Question: So I'm using jquery.tablesorter.js 2.0 which is fine. However, I have added child rows now, which means in order to keep the sort working I also have to use jquery.tablesorter.mod.js which provides a mechanism for making child rows stick to parent rows when sorting. This also works as advertised.
The problem is that I need to be able to dynamically refresh these child rows with ajax because the child rows are used to display either existing notes or a new note row. When the user types in a new note, the save refreshes the row and returns it as an existing note. When an existing comment is deleted, the save refreshes the row so that the deleted note disappears.
To help picture what I'm trying to do here this is what the table looks like with an existing note for the child row.

In order to accomplish this dynamic refreshing of these rows I have had to wrap them in <tbody> tags, as it seems I can only refresh the of an element, not the element itself. So the row is the content of the tbody.
Without the row sorting, this dynamic refresh of the rows works great. And without the dynamic refresh of the rows, the table sorting works great. Can anybody give me any insight into how I might be able to make it all work together?
If I can use jquery ajax to refresh an entire table row without using <tbody> tags, that would make all my problems go away, but I am also open to modifying the tablesorter.js or tablesorter.mod.js or using a different table sorting script altogether.
This is what my basic HTML looks like for my table.
'''
<table class=sortable>
<thead><th>Column Header</th></thead>
<tr><td>Parent Row</td></tr>
<tbody>
<tr><td>Child Row</td></tr>
</tbody>
</table>
'''
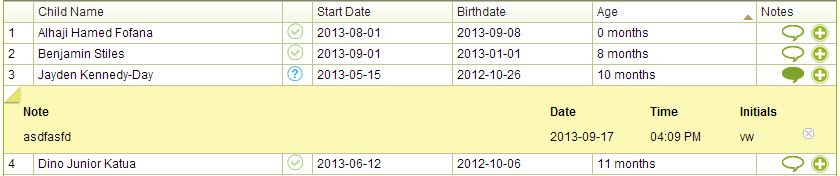
Answer: I ended up solving this by getting rid of the <tbody> tags and putting the content for the child "row" inside a <td> inside the row. Like so.
'''
<table class=sortable>
<thead><th>Column Header</th></thead>
<tr><td>Parent Row</td></tr>
<tr><td id=childrow><div>blah blah blah</div></td></tr>
</table>
'''
This way I can reload the contents of the <td> and not mess up the table dom with tbodies.